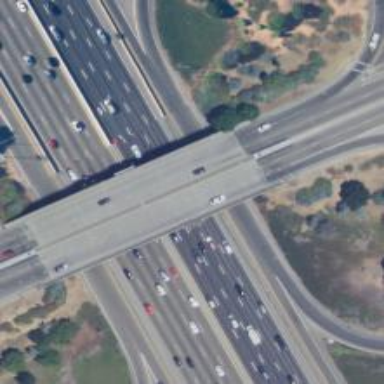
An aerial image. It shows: Motorway link.